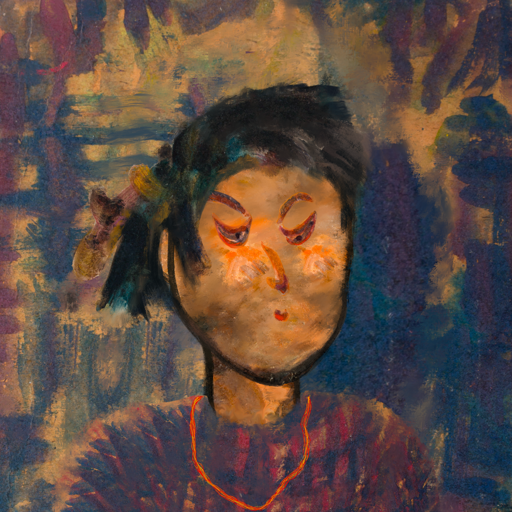
Background: InTheSun, Head And Neck Side: Gypsy_Queen, Face Side: Hypocrite, Bust: In_The_Sun, Hair Side: Pipe, Head Accessory: Blank, Second Necklace: Gypsy_Mother_2, Necklace: Blank, Baby: Blank